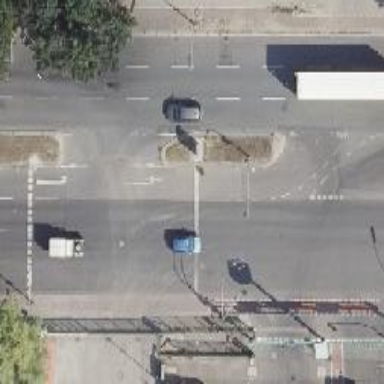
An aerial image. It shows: Secondary road with asphalt surface. It is dual carriageway.